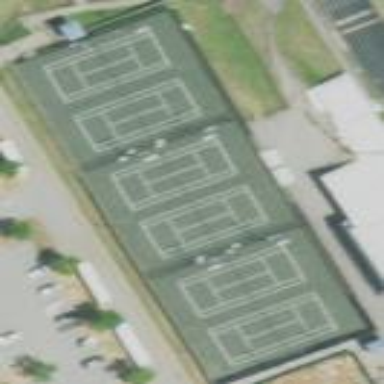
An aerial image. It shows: Paved tennis court.